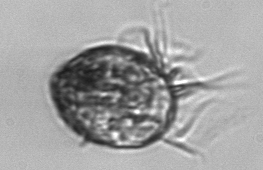
Label: Strombidium_morphotype1